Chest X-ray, AP view. Patient: 59 years old, sex F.
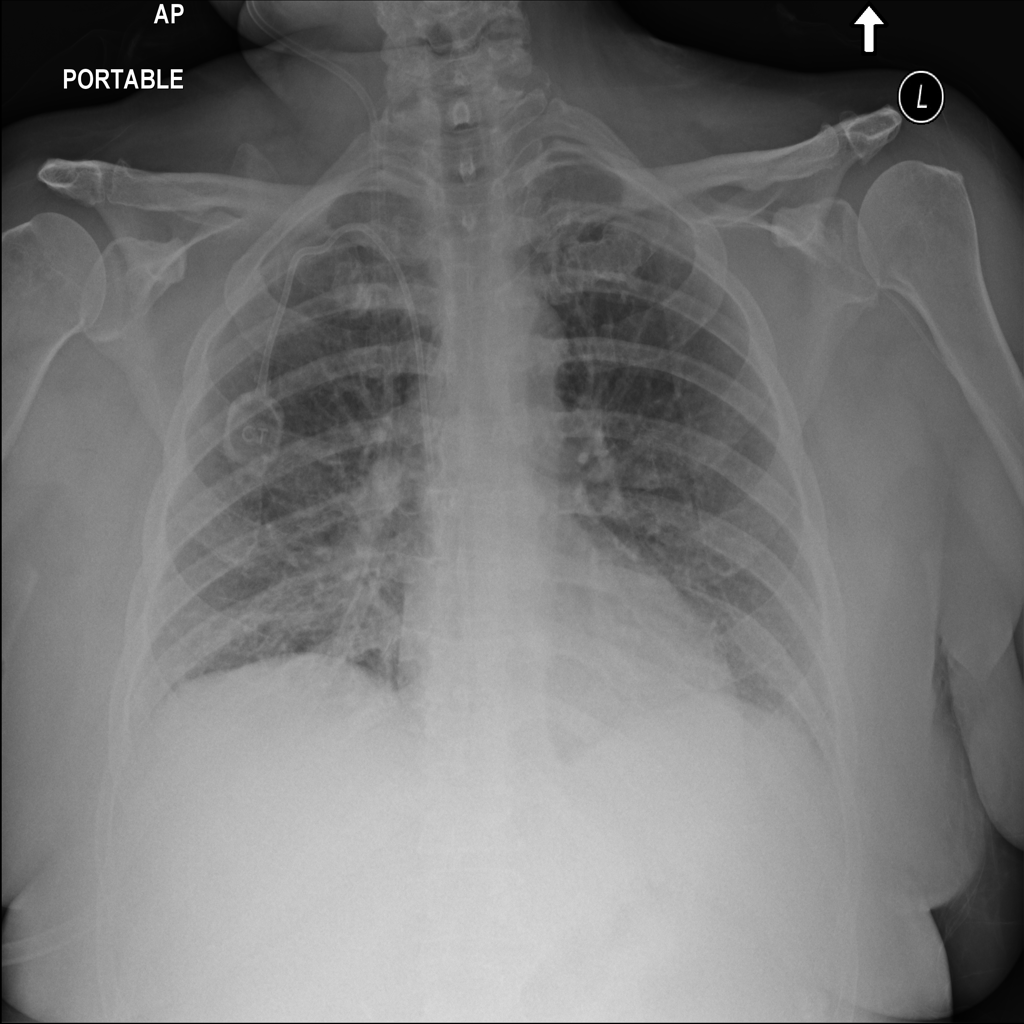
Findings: No Finding